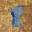
Label: 8